Question: I'm trying to read a .csv file into R where all the column are numeric. However, they get converted to factor everytime I import them.
Here's a sample of how my CSV looks like:

This is my code:
'''
options(StringsAsFactors=F)
data<-read.csv("in.csv", dec = ",", sep = ";")
'''
As you can see, I set 'dec' to ',' and 'sep' to ';'. Still, all the vectors that should be numerics are factors!
Can someone give me some advice? Thanks!
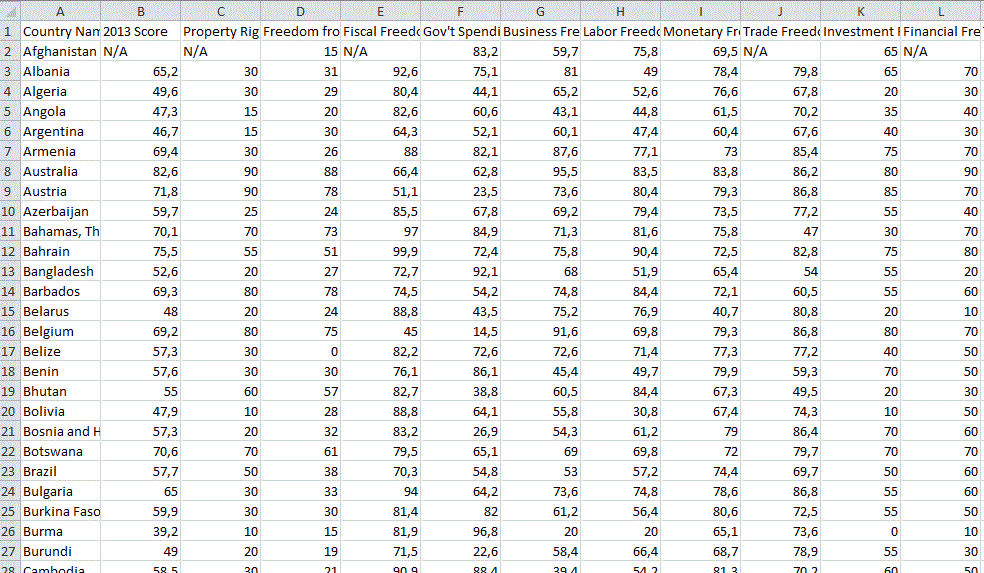
Answer: Your 'NA' strings in the csv file, 'N/A', are interpreted as 'character' and then the whole column is converted to 'character'. If you have 'stringsAsFactors = TRUE' in 'options' or in 'read.csv' (default), the column is further converted to 'factor'. You can use the argument 'na.strings' to tell 'read.csv' which strings should be interpreted as 'NA'.
A small example:
'''
df <- read.csv(text = "x;y
N/A;2,2
3,3;4,4", dec = ",", sep = ";")
str(df)
df <- read.csv(text = "x;y
N/A;2,2
3,3;4,4", dec = ",", sep = ";", na.strings = "N/A")
str(df)
'''
Although not apparent from the sample data provided, there is also a problem with instances of '$' concatenated to the numbers, e.g. '$3,3'. Such values will be interpreted as 'character', and then the 'dec = ","' doesn't help us. We need to replace both the '$' and the ',' before the variable is converted to numeric.
'''
df <- read.csv(text = "x;y;z
N/A;1,1;2,2$
$3,3;5,5;4,4", dec = ",", sep = ";", na.strings = "N/A")
df
str(df)
df[] <- lapply(df, function(x){
x2 <- gsub(pattern = "$", replacement = "", x = x, fixed = TRUE)
x3 <- gsub(pattern = ",", replacement = ".", x = x2, fixed = TRUE)
as.numeric(x3)
}
)
df
str(df)
'''